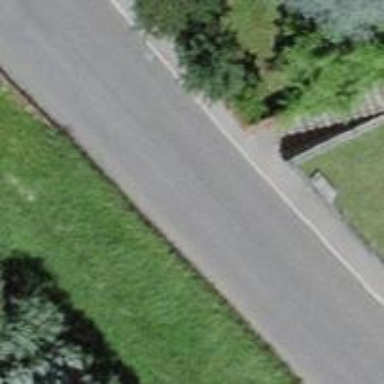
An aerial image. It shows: Set of steps on the road.